Question: I'm building a simple AlertDialog with custom layout from XML. Here is how it's supposed to look (taken from Eclipse): It's simply 4 columns:

Here is the xml of the image above:
'''
<?xml version="1.0" encoding="utf-8"?>
<LinearLayout xmlns:android="http://schemas.android.com/apk/res/android"
android:layout_width="match_parent"
android:layout_height="match_parent"
android:orientation="horizontal"
android:weightSum="1.0" >
<ImageView
android:id="@+id/colorpicker_dialog_color1"
android:layout_width="0dp"
android:layout_height="match_parent"
android:layout_weight="0.25"
android:background="#FFF"
android:tag="0xFFF" />
<ImageView
android:id="@+id/colorpicker_dialog_color2"
android:layout_width="0dp"
android:layout_height="match_parent"
android:layout_weight="0.25"
android:background="#FFDD66"
android:tag="0xFFDD66" />
<ImageView
android:id="@+id/colorpicker_dialog_color3"
android:layout_width="0dp"
android:layout_height="match_parent"
android:layout_weight="0.25"
android:background="#66CCFF"
android:tag="0x66CCFF" />
<ImageView
android:id="@+id/colorpicker_dialog_color4"
android:layout_width="0dp"
android:layout_height="match_parent"
android:layout_weight="0.25"
android:background="#B6C0D2"
android:tag="0xB6C0D2" />
</LinearLayout>
'''
Here is the code of the costume Alert Dialog:
'''
public void showColorPickerDialog() {
LayoutInflater inflater = LayoutInflater.from(this);
View layout = inflater
.inflate(R.layout.color_picker_dialog, null);
ImageView clr1 = (ImageView) layout
.findViewById(R.id.colorpicker_dialog_color1);
clr1.setOnClickListener(new View.OnClickListener() {
@Override
public void onClick(View v) {
// .. code
}
});
AlertDialog.Builder builder = new AlertDialog.Builder(this);
builder.setTitle("cccc");
builder.setView(layout)
.setCancelable(true)
.setPositiveButton("ok",
new DialogInterface.OnClickListener() {
public void onClick(DialogInterface dialog, int id) {
dialog.dismiss();
}
}).show();
}
'''
The problem is that in my dialog I dont see any column.
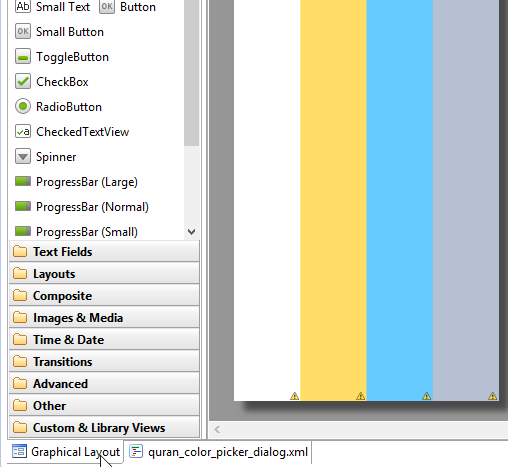
Answer: Try using 'Views' instead of 'ImageViews' in your layout. The problem using 'ImageViews' in your case is that since you do not specify the 'src' attribute for the 'ImageView', it will display a 0x0-sized image, which leaves your views invisible.